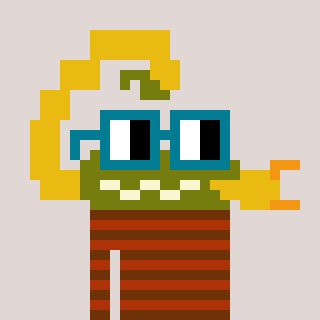
a pixel art character with square dark green glasses, a scorpion-shaped head and a hotbrown-colored body on a warm background